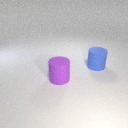
large purple rubber cylinder to the left of large blue rubber cylinder